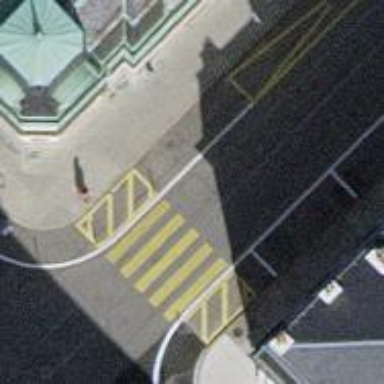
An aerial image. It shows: Kerb barrier.